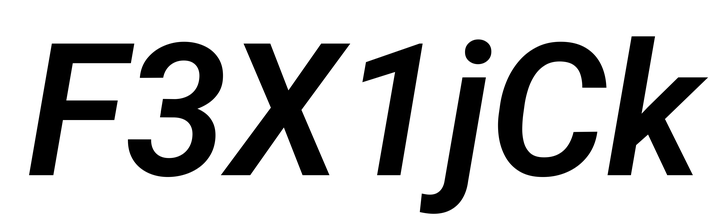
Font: Roboto-Italic_SemiBold_Italic